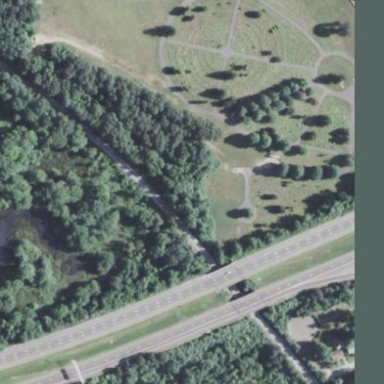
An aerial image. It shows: Cemetery classified as existing preserved open space.